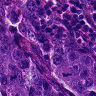
Metastatic tissue present: yes